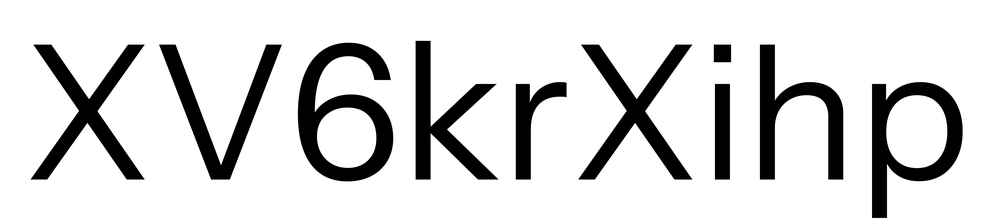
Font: InstrumentSans_Regular